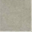
Piece: xx